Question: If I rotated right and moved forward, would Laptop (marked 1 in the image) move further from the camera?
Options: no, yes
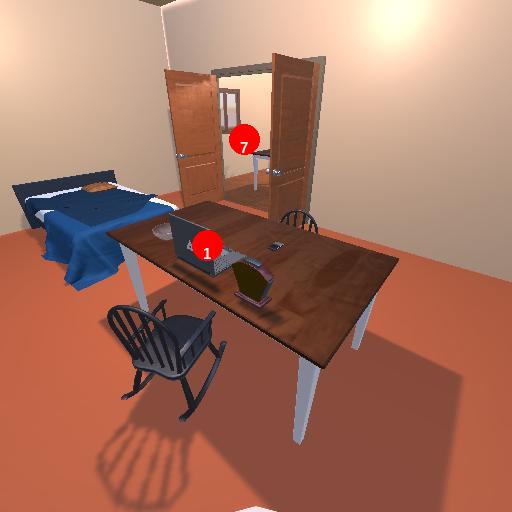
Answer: no